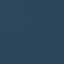
Label: SeaLake